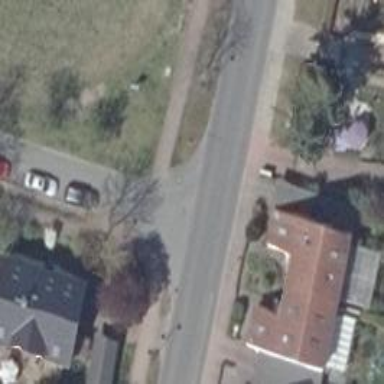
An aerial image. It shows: Sidewalk along the footway.